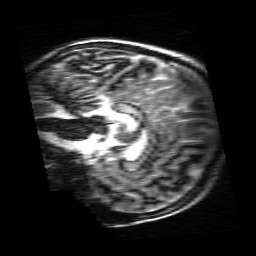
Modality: MP2RAGE
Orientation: sagittal
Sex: female
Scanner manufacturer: siemens
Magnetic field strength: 3 T
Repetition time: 5 s
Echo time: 0.00355 s